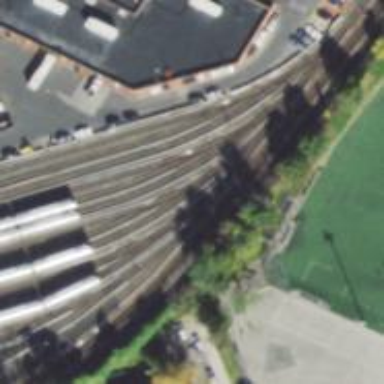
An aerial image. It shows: Yard area used for services next to electrified rail track with overhead electrification.